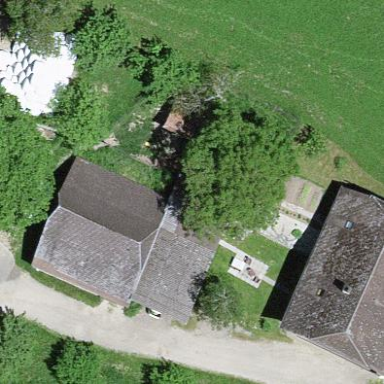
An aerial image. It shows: Barn.